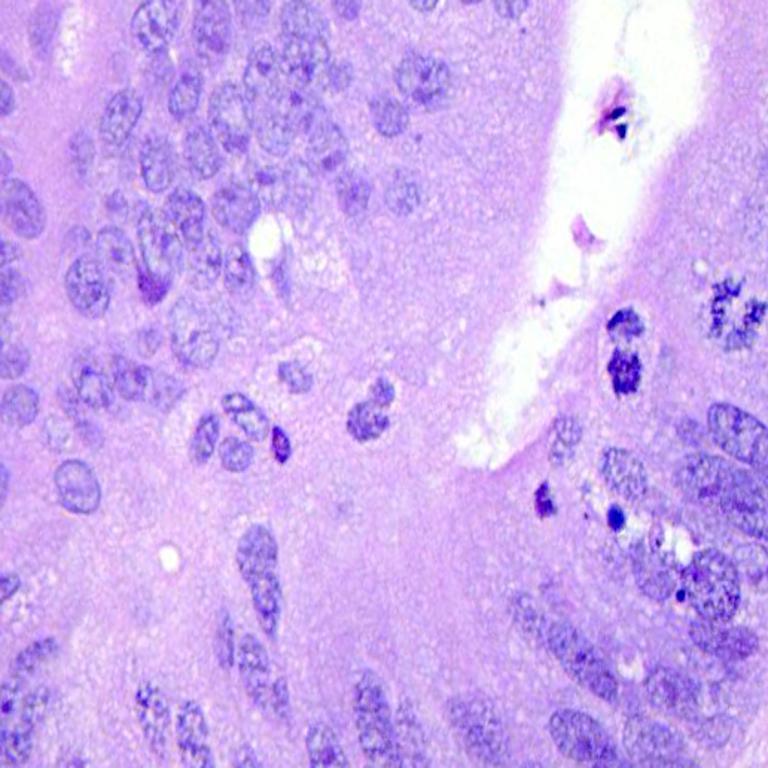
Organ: colon
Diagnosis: adenocarcinomas